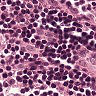
Metastatic tissue present: no